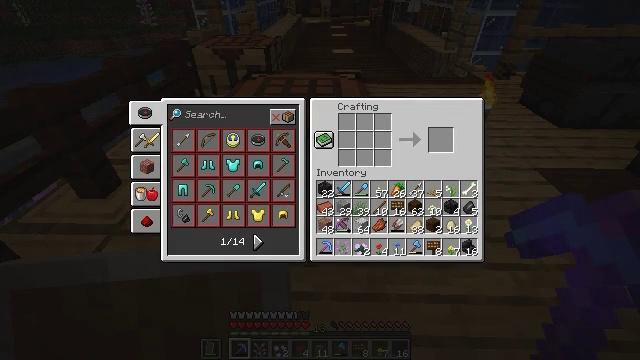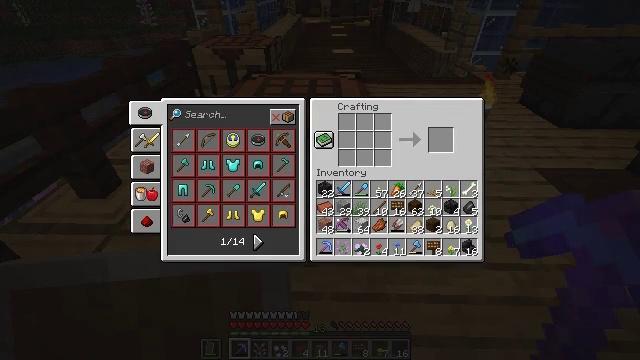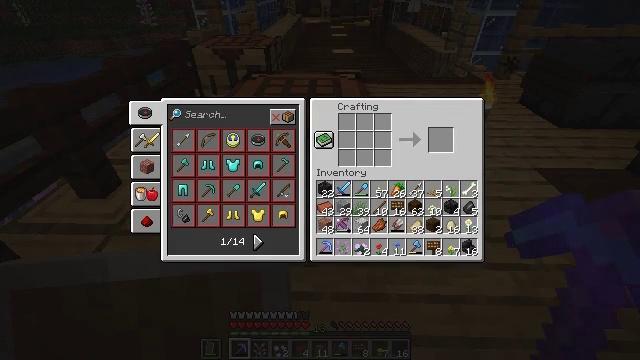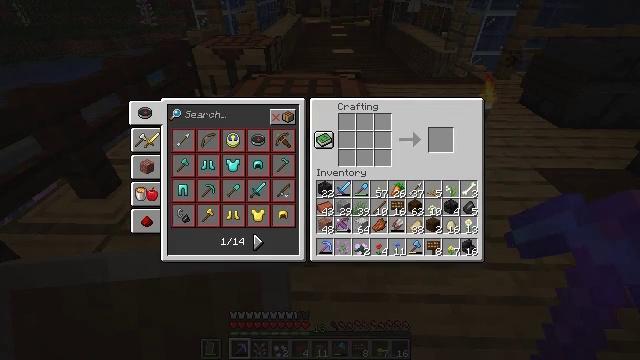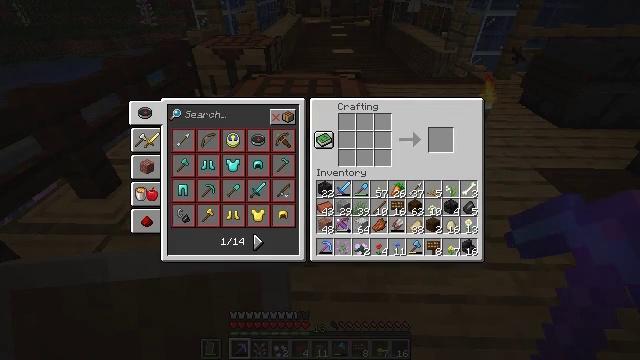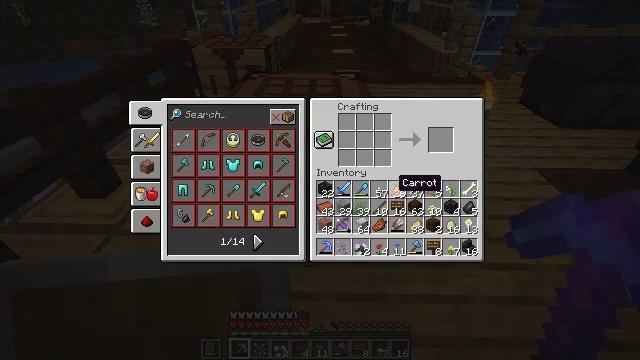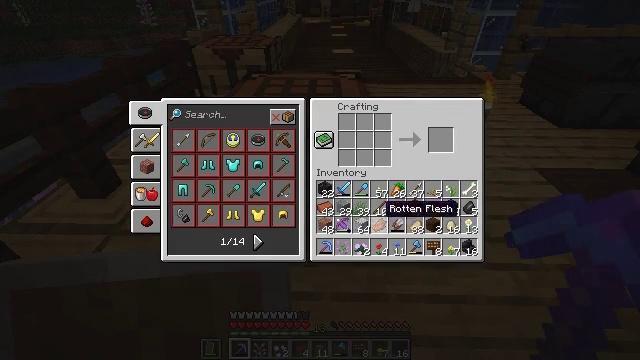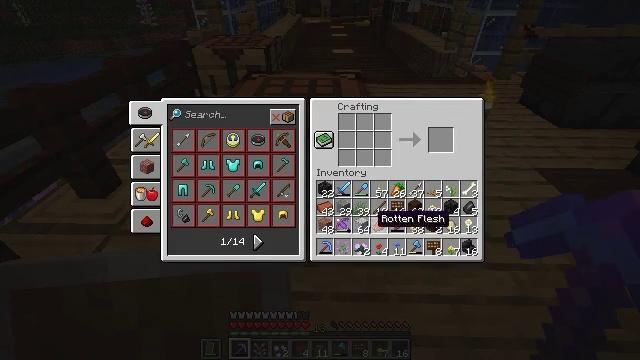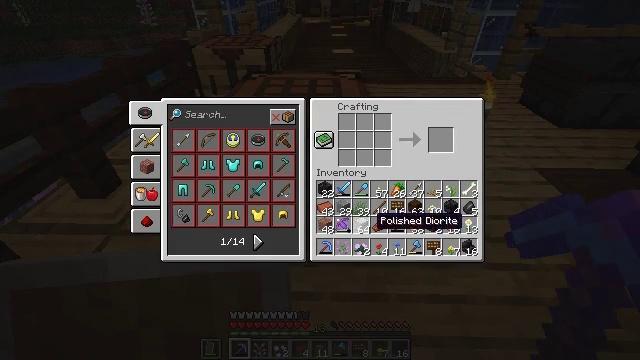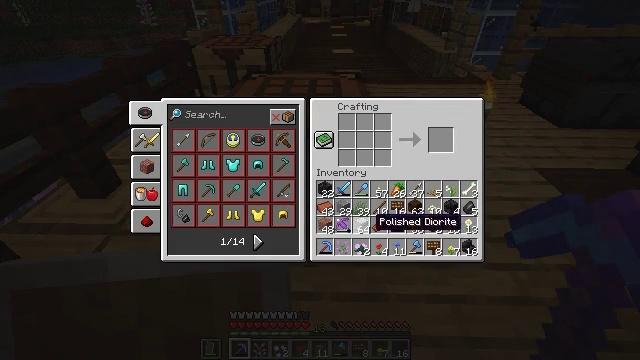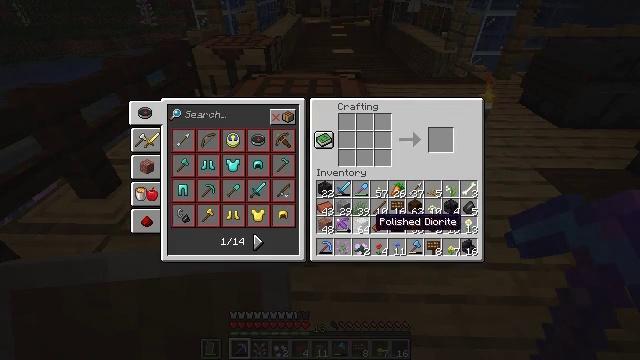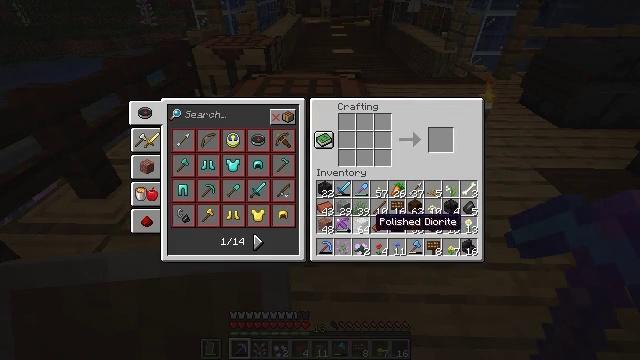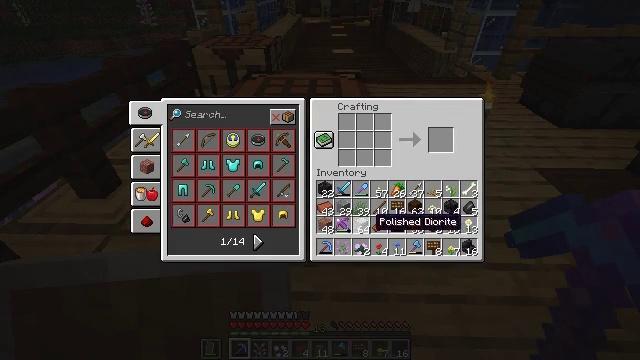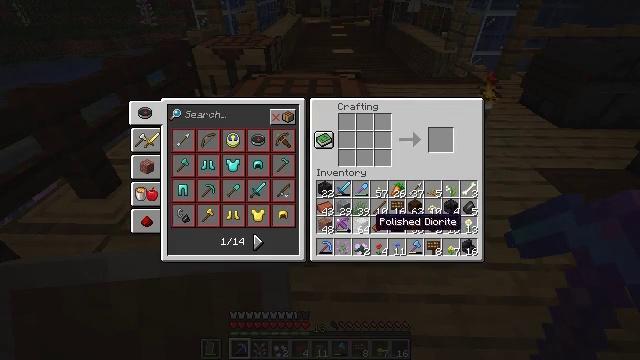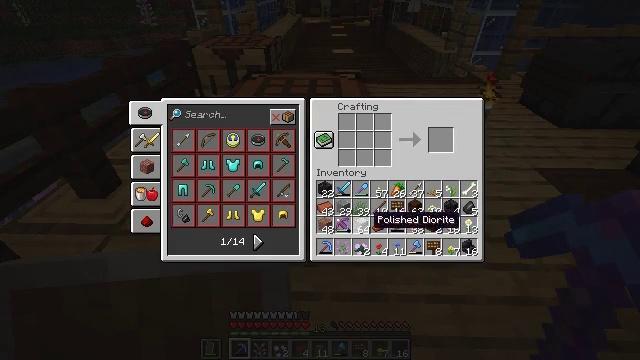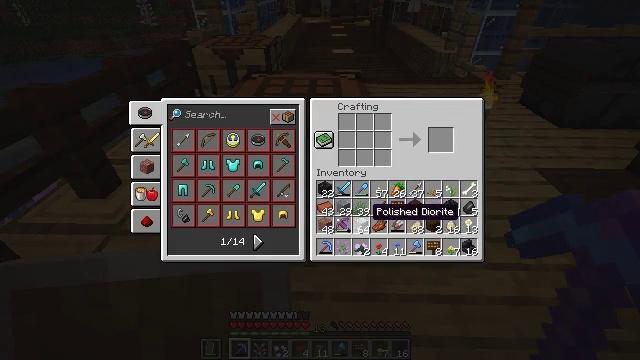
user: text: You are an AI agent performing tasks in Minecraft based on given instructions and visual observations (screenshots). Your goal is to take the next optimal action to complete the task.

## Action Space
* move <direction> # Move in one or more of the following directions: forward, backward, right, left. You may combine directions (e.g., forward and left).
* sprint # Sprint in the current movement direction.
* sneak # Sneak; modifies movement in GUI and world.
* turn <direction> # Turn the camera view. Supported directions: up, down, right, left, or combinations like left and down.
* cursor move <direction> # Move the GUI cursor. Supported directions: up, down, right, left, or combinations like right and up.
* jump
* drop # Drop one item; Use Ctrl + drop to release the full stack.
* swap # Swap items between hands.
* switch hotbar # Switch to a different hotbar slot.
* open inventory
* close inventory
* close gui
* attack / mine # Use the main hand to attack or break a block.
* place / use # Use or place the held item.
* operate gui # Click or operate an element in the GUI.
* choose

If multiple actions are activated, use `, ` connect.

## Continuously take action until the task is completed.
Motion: motion action
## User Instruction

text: Remove a grass block from the inventory.
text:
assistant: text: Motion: no_op
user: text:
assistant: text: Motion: no_op
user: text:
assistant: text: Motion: no_op
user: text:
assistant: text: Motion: no_op
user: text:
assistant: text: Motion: cursor move down
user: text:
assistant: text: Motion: cursor move left and down
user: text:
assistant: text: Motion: cursor move left and down
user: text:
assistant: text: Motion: no_op
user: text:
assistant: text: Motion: no_op
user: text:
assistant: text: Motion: no_op
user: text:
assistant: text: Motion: no_op
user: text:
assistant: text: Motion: no_op
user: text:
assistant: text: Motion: no_op
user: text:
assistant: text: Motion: no_op
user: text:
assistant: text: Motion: cursor move up
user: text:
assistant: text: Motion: no_op
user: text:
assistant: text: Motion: no_op
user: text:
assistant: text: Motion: no_op
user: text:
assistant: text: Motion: no_op
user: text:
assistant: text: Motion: no_op
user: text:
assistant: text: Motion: no_op
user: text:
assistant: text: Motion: no_op
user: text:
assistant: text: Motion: no_op
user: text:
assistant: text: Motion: no_op
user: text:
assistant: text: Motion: no_op
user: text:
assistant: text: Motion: close gui
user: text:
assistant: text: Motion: no_op
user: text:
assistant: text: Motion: turn right
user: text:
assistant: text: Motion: turn right
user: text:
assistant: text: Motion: turn right and up